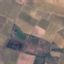
Land use / land cover: PermanentCrop